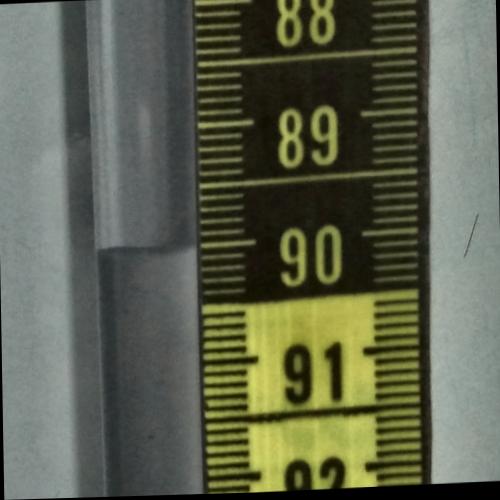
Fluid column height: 90.0 cm